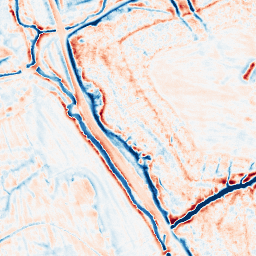
Category: edge_preserving
Decomposition family: bilateral
Decomposition parameters: d: 15
sigma_color: 150
sigma_space: 100
Upsampling method: bicubic_3x
Upsampling parameters: scale: 3
Upsampling scale: 3